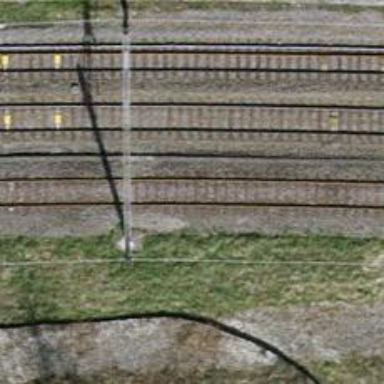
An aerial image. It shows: Single-track electrified railway service yard with contact line for trains.